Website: walmart
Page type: customer-info-address
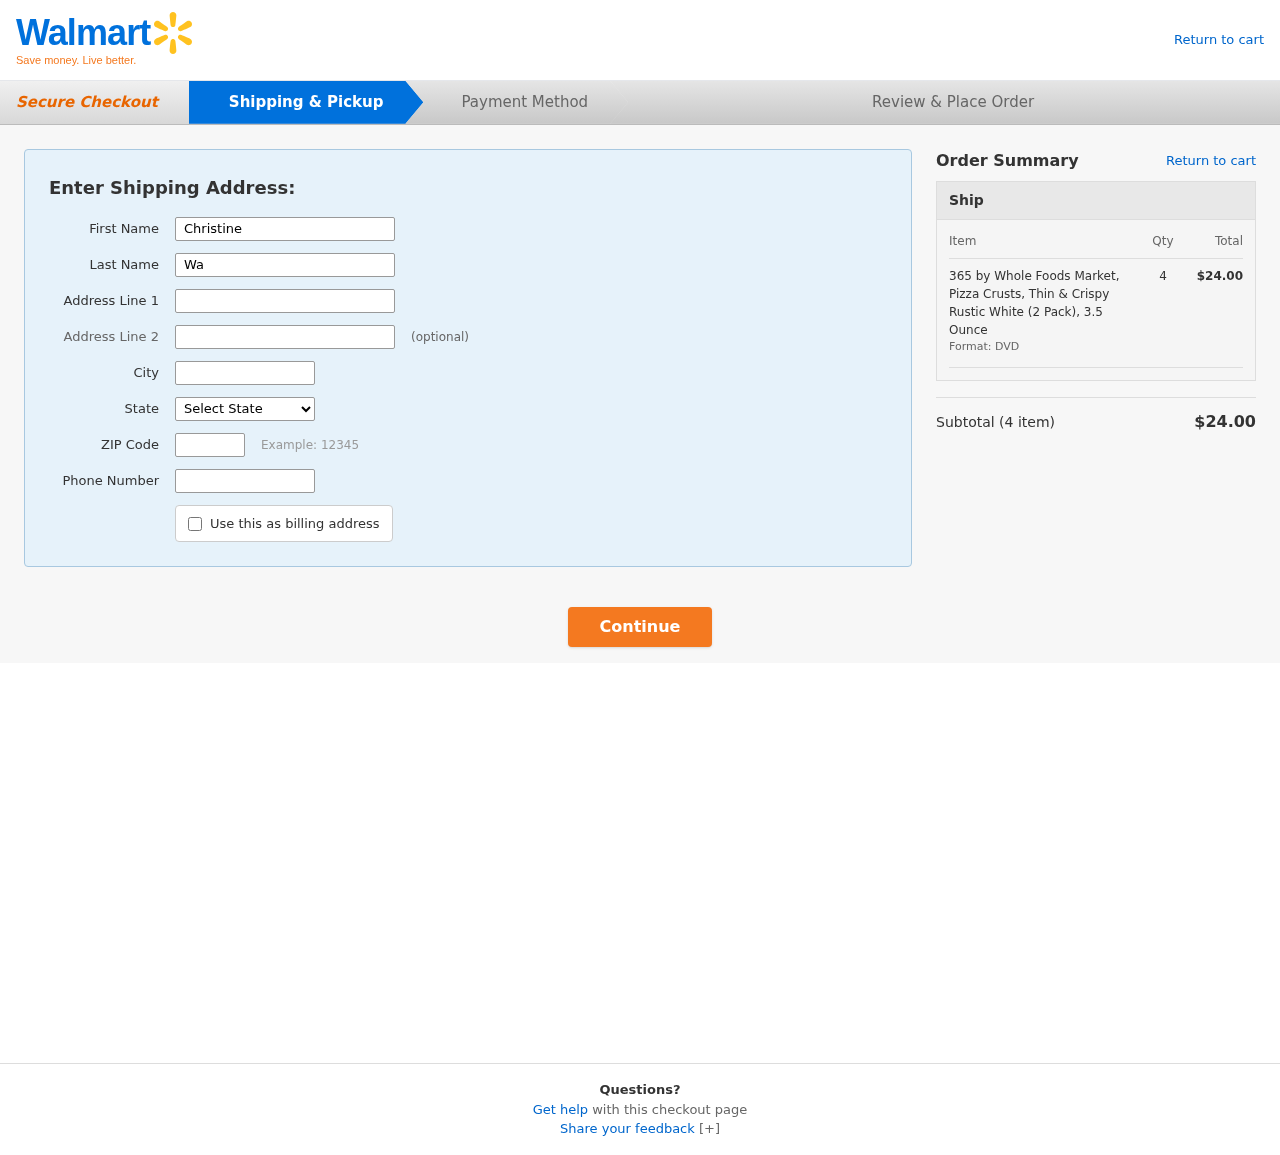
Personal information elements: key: PII_CITY
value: Lake Michaelfort
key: PII_FIRSTNAME
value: Christine
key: PII_LASTNAME
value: Warren
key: PII_PHONE
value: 2284899166
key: PII_POSTCODE
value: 86081
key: PII_STATE
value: VI
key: PII_STREET
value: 383 Delacruz Villages
Product elements: key: PRODUCT1_NAME
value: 365 by Whole Foods Market, Pizza Crusts, Thin & Crispy Rustic White (2 Pack), 3.5 Ounce
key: PRODUCT1_QUANTITY
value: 4
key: PRODUCT1_LINE_TOTAL
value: $24.00
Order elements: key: ORDER_NUM_ITEMS
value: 4
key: ORDER_SUBTOTAL
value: $24.00